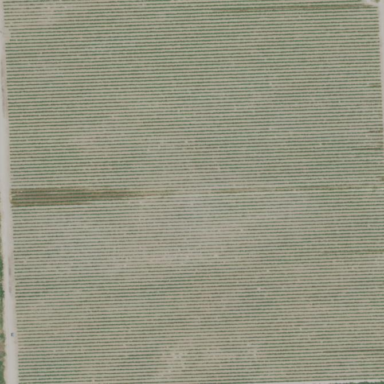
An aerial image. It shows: Vineyard where grapes are grown.